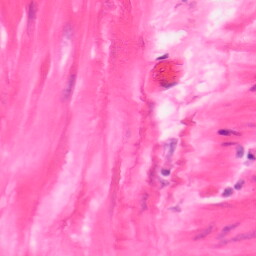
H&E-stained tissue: Colon